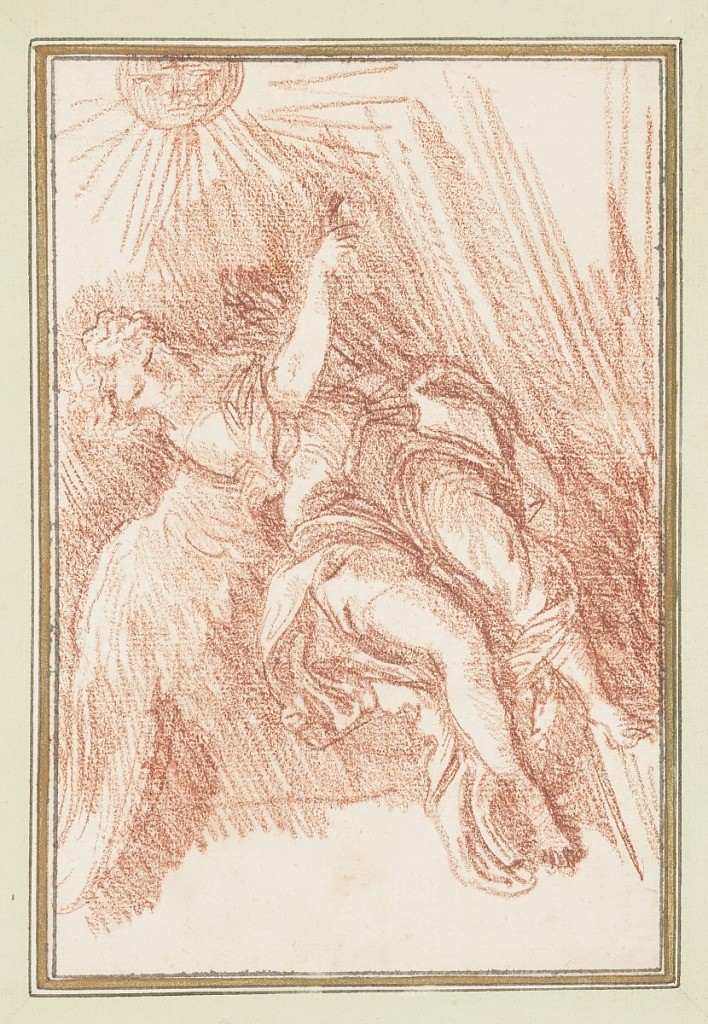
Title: Angel in the Church of the Gesù
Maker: Francesco Maratti
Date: ca. 1759–70
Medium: Red chalk on paper
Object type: Drawing
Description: Drawing after one of Francesco Maratti's angels on the left transept wall under the cantoria in the Church of the Gesù. Figure has wavy hair and legs extended to the side. Figure points ahead with right hand. A sketch of the sun is on the right side.